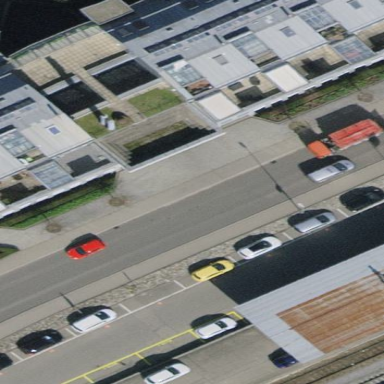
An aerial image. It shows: Office building with flat roof.